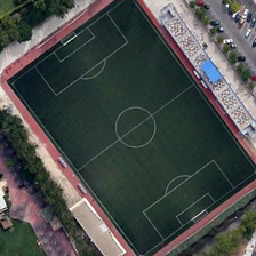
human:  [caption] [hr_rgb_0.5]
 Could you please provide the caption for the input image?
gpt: Next to the dark green football field is a dark blue building

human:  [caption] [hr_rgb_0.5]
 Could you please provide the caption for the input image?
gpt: The dark blue next to the football field

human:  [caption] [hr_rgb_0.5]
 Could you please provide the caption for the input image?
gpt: Dark blue building next to dark green soccer field

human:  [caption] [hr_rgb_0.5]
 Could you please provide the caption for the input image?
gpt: Next to the dark green football field is a dark blue building.

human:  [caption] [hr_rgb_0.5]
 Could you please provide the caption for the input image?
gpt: Next to the dark green football field, there is a dark blue building.